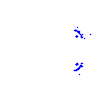
Particle: pion